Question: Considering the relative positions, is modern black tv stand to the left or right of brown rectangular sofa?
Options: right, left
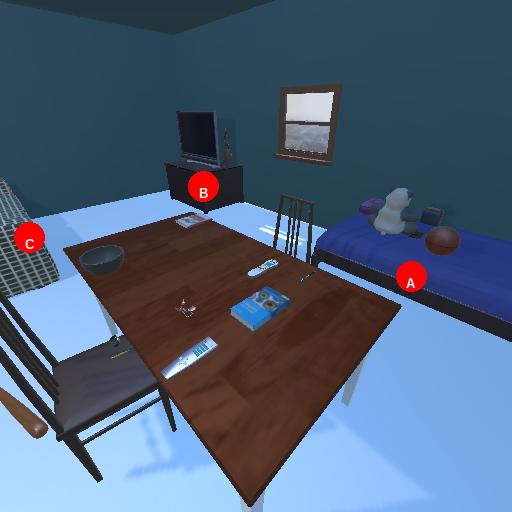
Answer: right